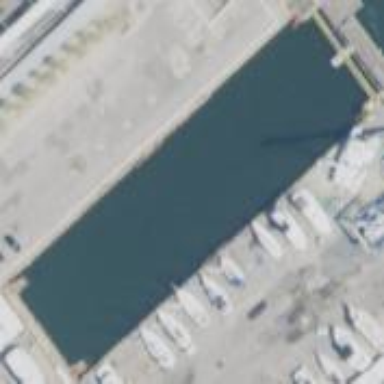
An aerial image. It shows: Dock located along the waterway.